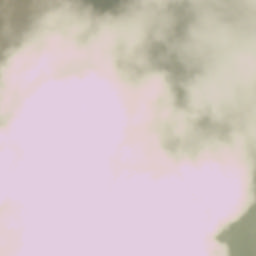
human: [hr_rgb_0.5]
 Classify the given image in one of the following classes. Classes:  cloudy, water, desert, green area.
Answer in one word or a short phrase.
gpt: cloudy